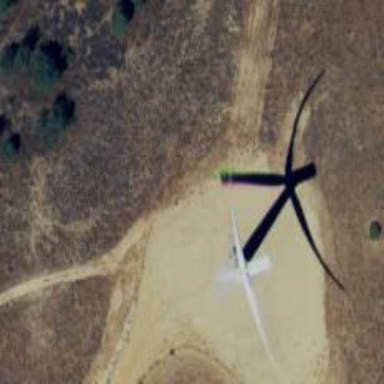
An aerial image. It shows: Wind generator powered by horizontal-axis wind turbine.